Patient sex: M
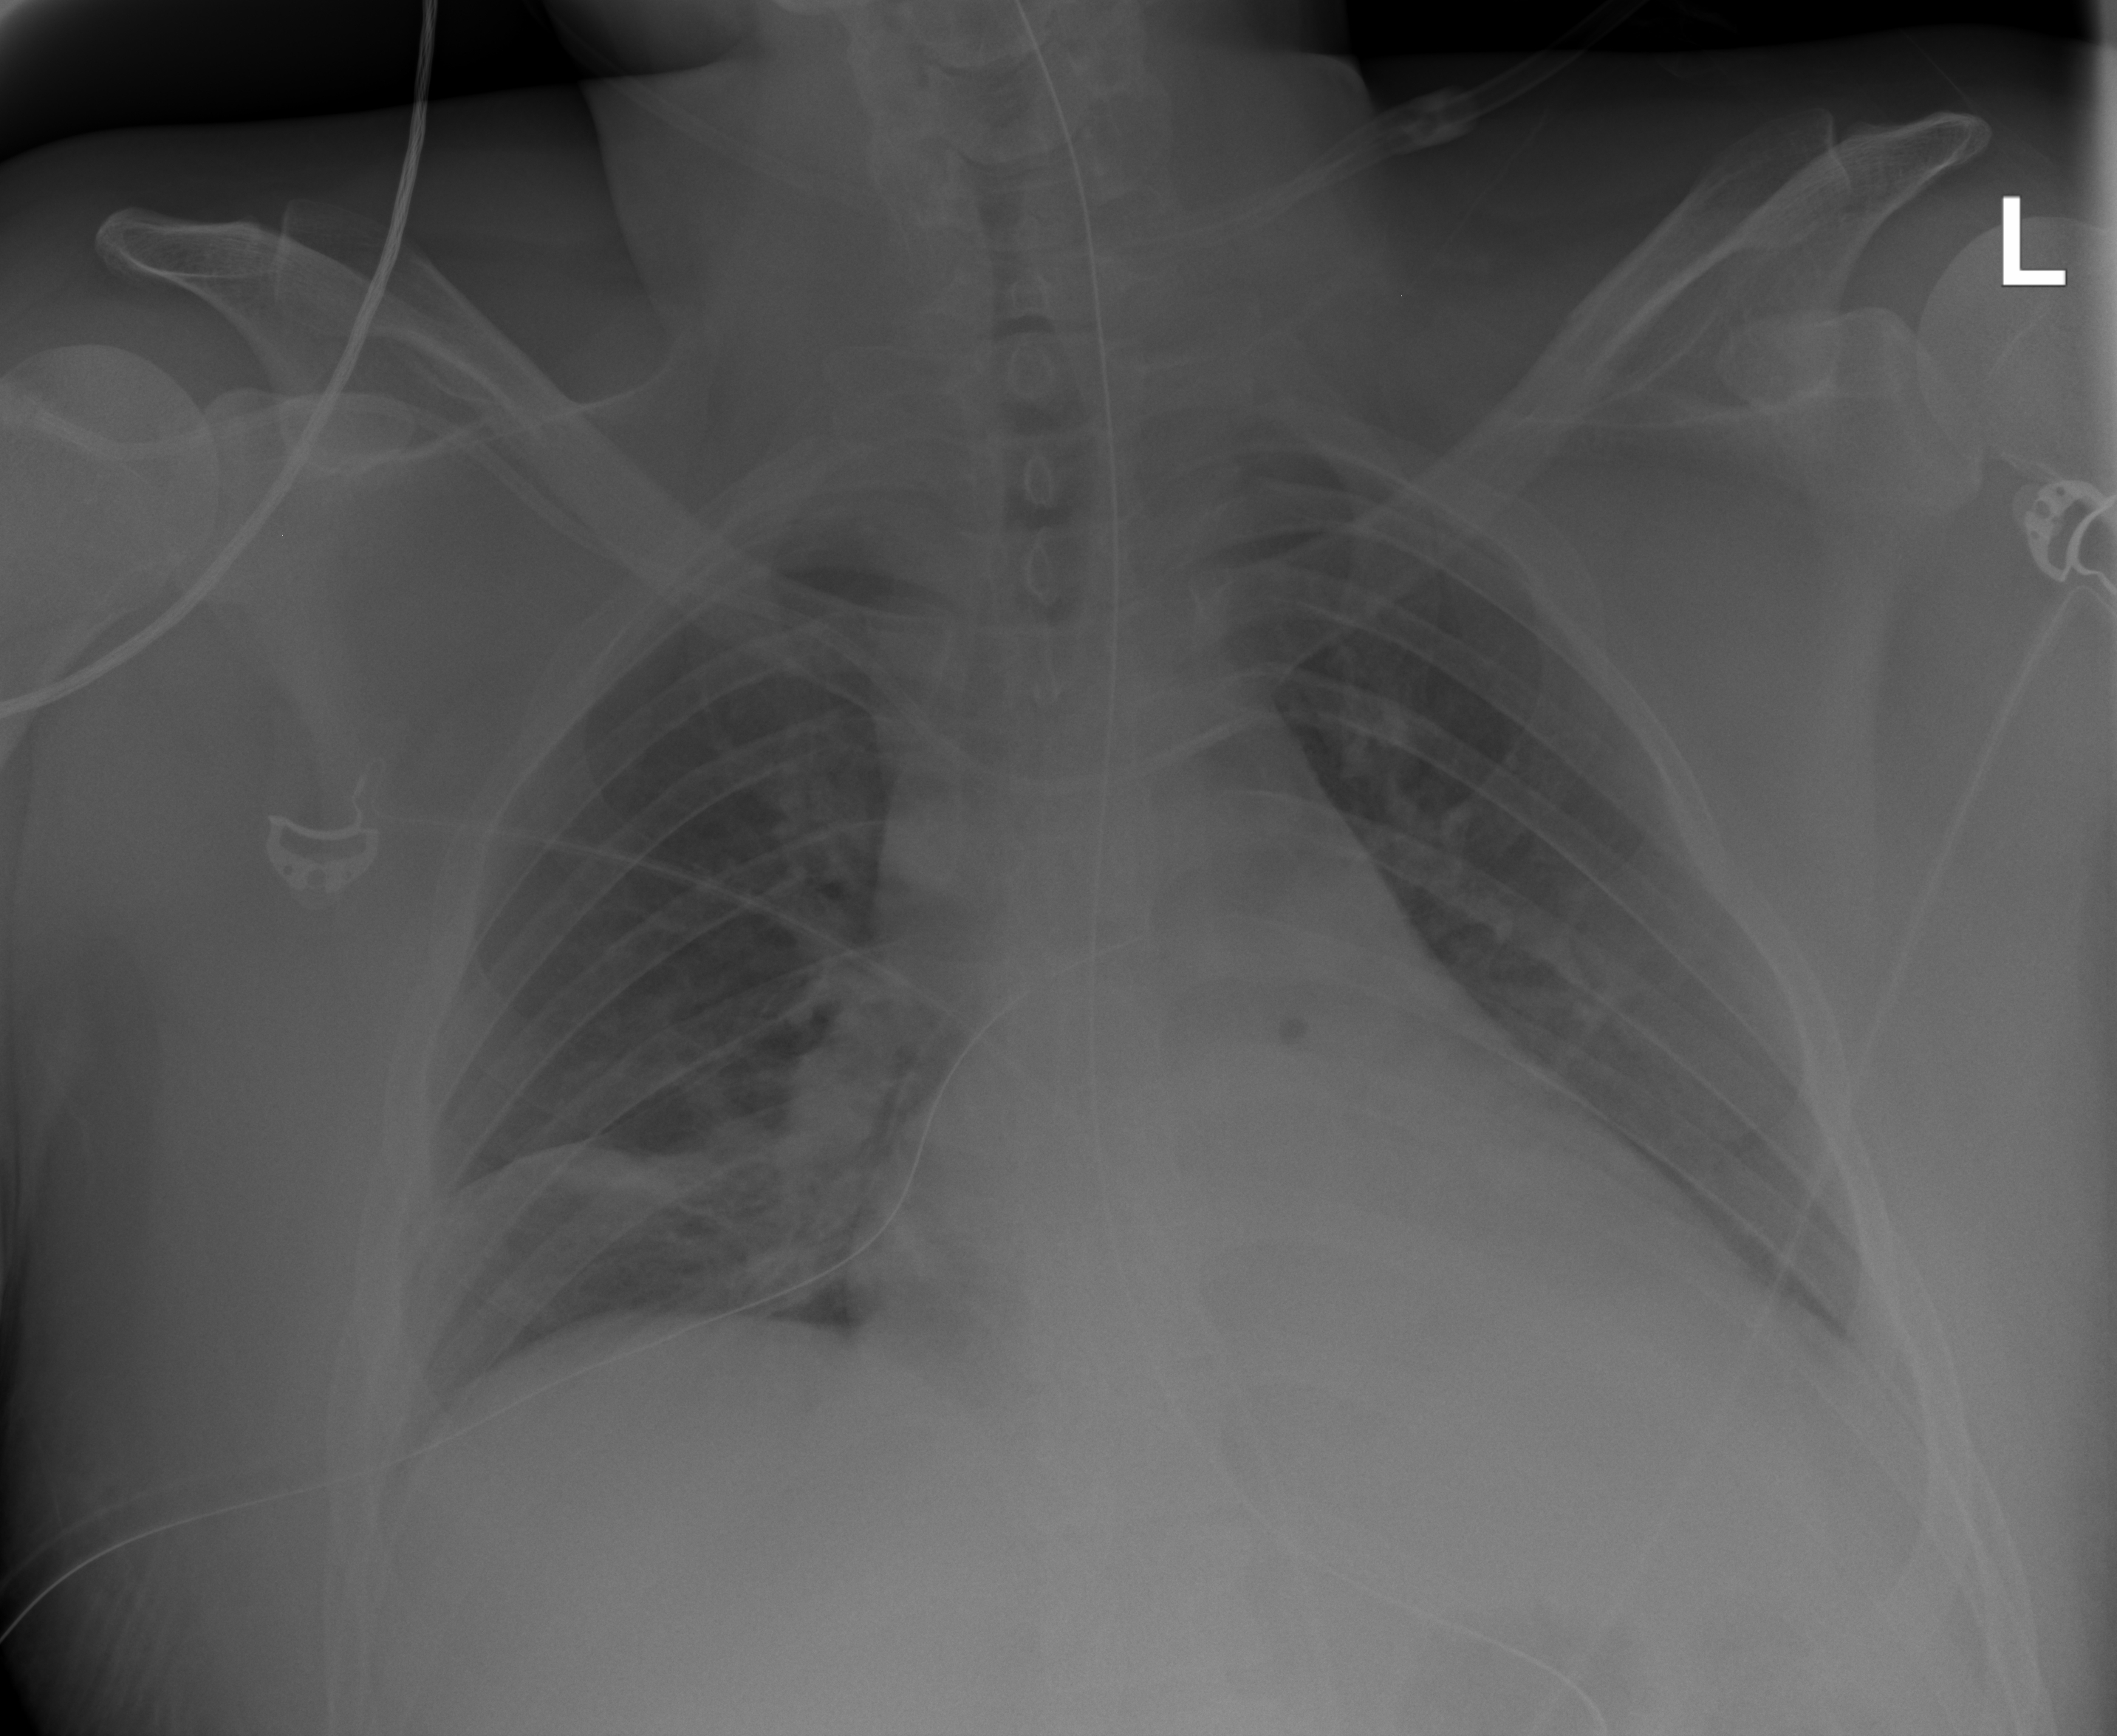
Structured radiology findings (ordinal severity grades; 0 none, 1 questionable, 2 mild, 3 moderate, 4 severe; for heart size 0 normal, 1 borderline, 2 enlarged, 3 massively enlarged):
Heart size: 0
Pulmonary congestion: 0
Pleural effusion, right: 0
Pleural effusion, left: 2
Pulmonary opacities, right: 0
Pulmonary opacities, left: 0
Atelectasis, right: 2
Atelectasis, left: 0